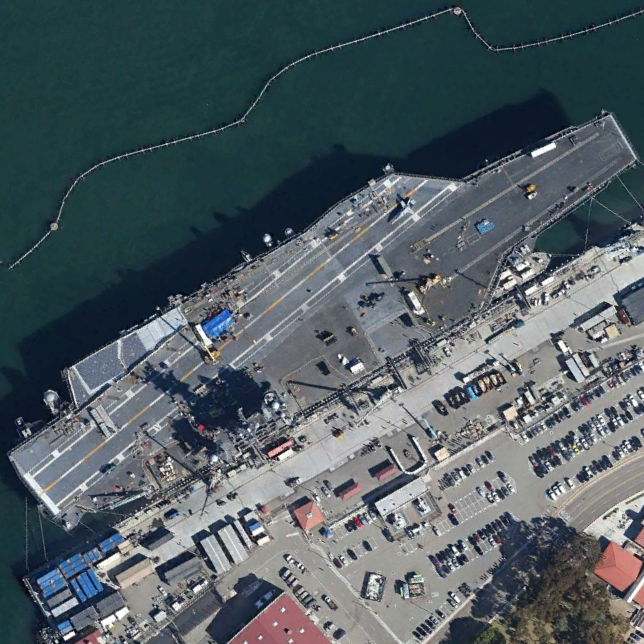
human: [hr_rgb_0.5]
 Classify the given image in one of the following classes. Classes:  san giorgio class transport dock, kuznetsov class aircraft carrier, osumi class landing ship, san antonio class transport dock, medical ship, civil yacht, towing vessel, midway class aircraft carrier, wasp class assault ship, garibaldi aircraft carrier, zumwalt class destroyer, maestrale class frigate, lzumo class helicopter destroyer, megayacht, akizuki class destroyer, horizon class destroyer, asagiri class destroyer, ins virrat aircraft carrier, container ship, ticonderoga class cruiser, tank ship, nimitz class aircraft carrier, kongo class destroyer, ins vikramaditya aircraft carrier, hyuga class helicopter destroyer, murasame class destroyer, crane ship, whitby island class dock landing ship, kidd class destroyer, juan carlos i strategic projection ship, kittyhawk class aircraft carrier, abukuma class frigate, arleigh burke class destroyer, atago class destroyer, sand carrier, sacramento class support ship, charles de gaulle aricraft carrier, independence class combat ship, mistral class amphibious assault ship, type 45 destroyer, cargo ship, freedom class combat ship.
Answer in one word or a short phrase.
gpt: Nimitz class aircraft carrier